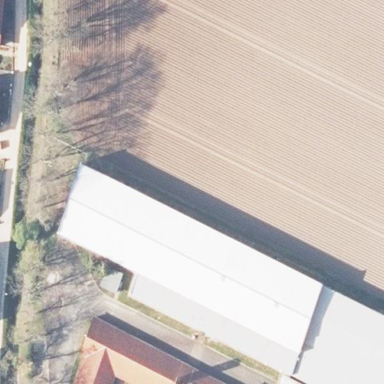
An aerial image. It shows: Industrial building.